Field crop: maize
Growth stage: 2
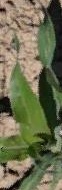
Species: maize